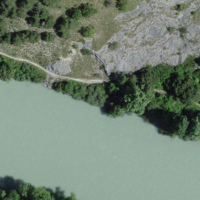
EUNIS habitat code: 48
Species observed at this site:
Vespula germanica
Carpocoris purpureipennis
Issoria lathonia
Ononis natrix
Callophrys rubi